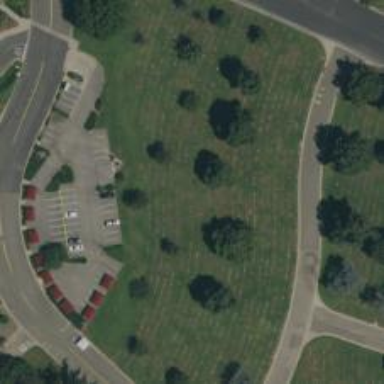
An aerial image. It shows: Sector in the cemetery.